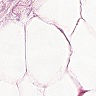
Metastatic tissue present: no